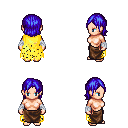
a pixel art fantasy rpg character, female body template, human, light skin, yellow tattered cape, robe skirt, blue long bangs hairstyle, white cloth bandages, four views (front, back, left, right), 2x2 character sprite sheet, small pixel art, hard edges, no anti-aliasing